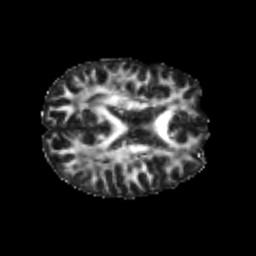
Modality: FA
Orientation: axial
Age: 24
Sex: male
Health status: healthy
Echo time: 0.074 s